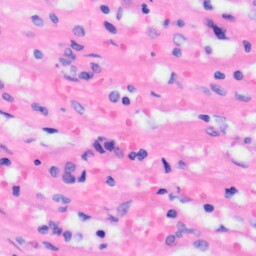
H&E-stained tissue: Liver